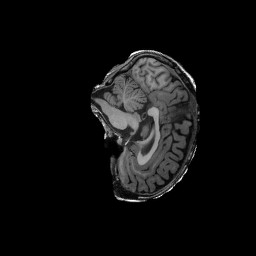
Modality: T1w
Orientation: sagittal
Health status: ill
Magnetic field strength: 3 T